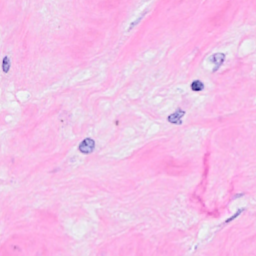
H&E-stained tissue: Breast